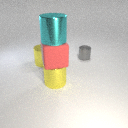
large cyan metal cylinder above large red rubber cube